Interaction volume radius: 5 \u00c5
Interaction volume height: 10 \u00c5
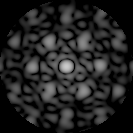
Disorder parameter: 0.4622